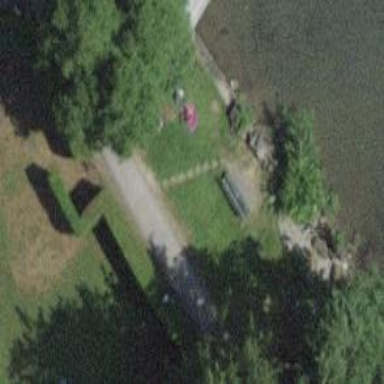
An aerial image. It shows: Bench for seating.